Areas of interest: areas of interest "Hotel"
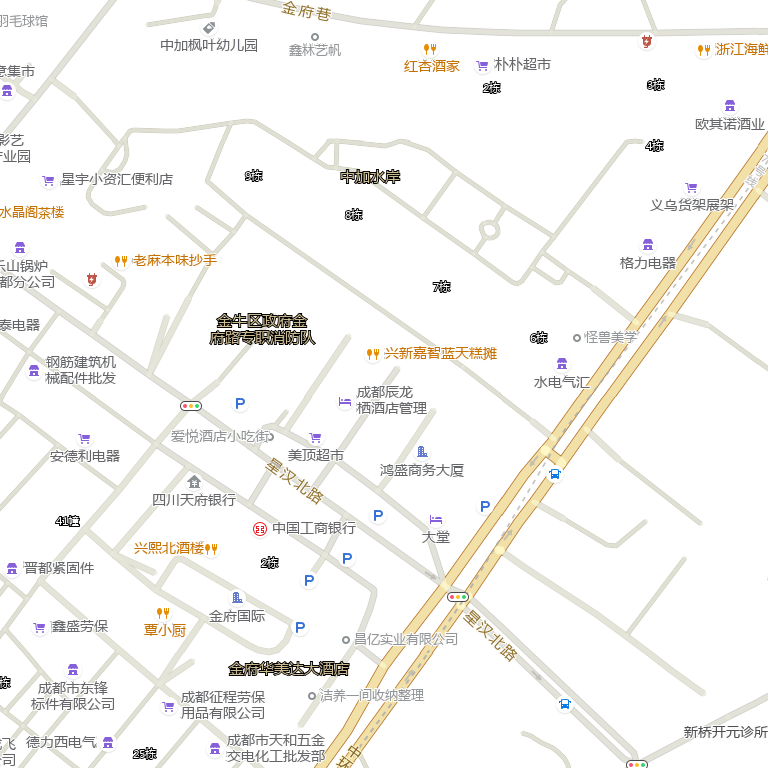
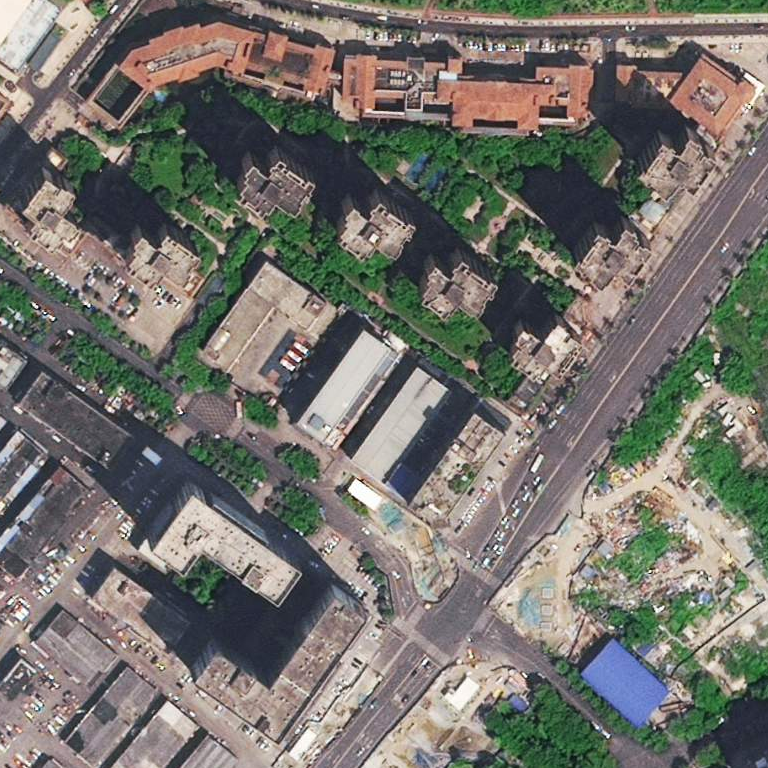